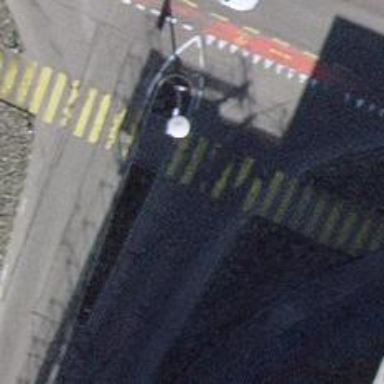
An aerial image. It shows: Unmarked crossing with pedestrian island.